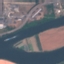
Land use / land cover class: River